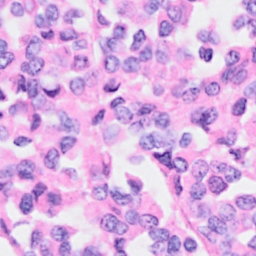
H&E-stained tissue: Breast